RGB frame:
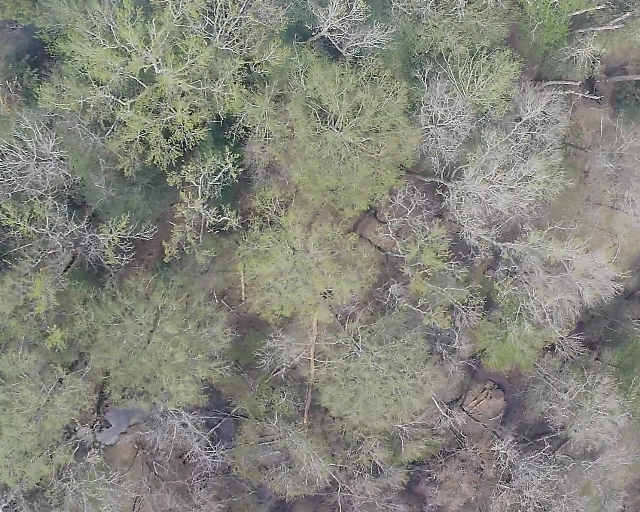
Thermal frame:
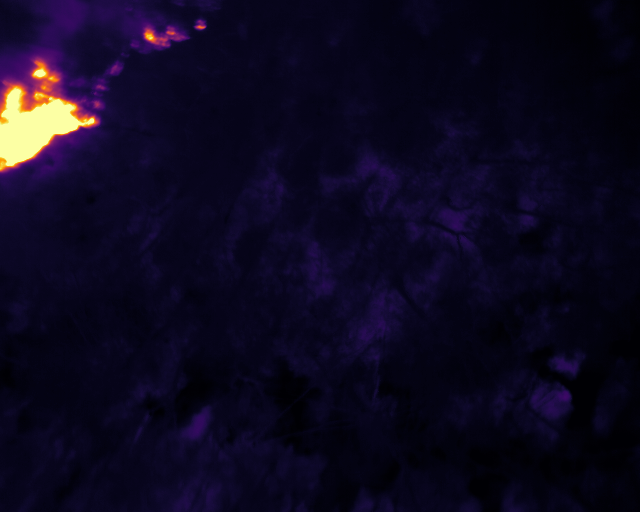
Captured: 2026-02-26 03:44:23
Pixels at or above 80 °C: 5030 (fraction of frame: 0.01535)